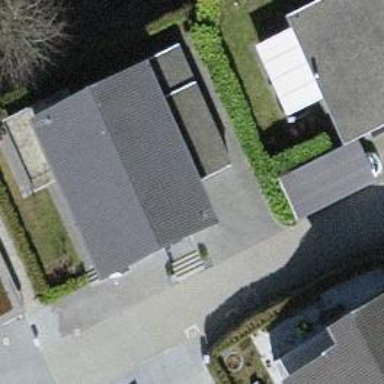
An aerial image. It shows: Detached building.